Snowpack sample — Buffalo Mountain, Silverthorne, Colorado, USA (2/22/26, 2:02 PM MST)
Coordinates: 39.622, -106.113
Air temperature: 33 °F
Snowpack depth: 63 cm
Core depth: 50 cm
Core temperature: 28.4 °F
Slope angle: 11°, slope face: 116°
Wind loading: low
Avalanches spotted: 0
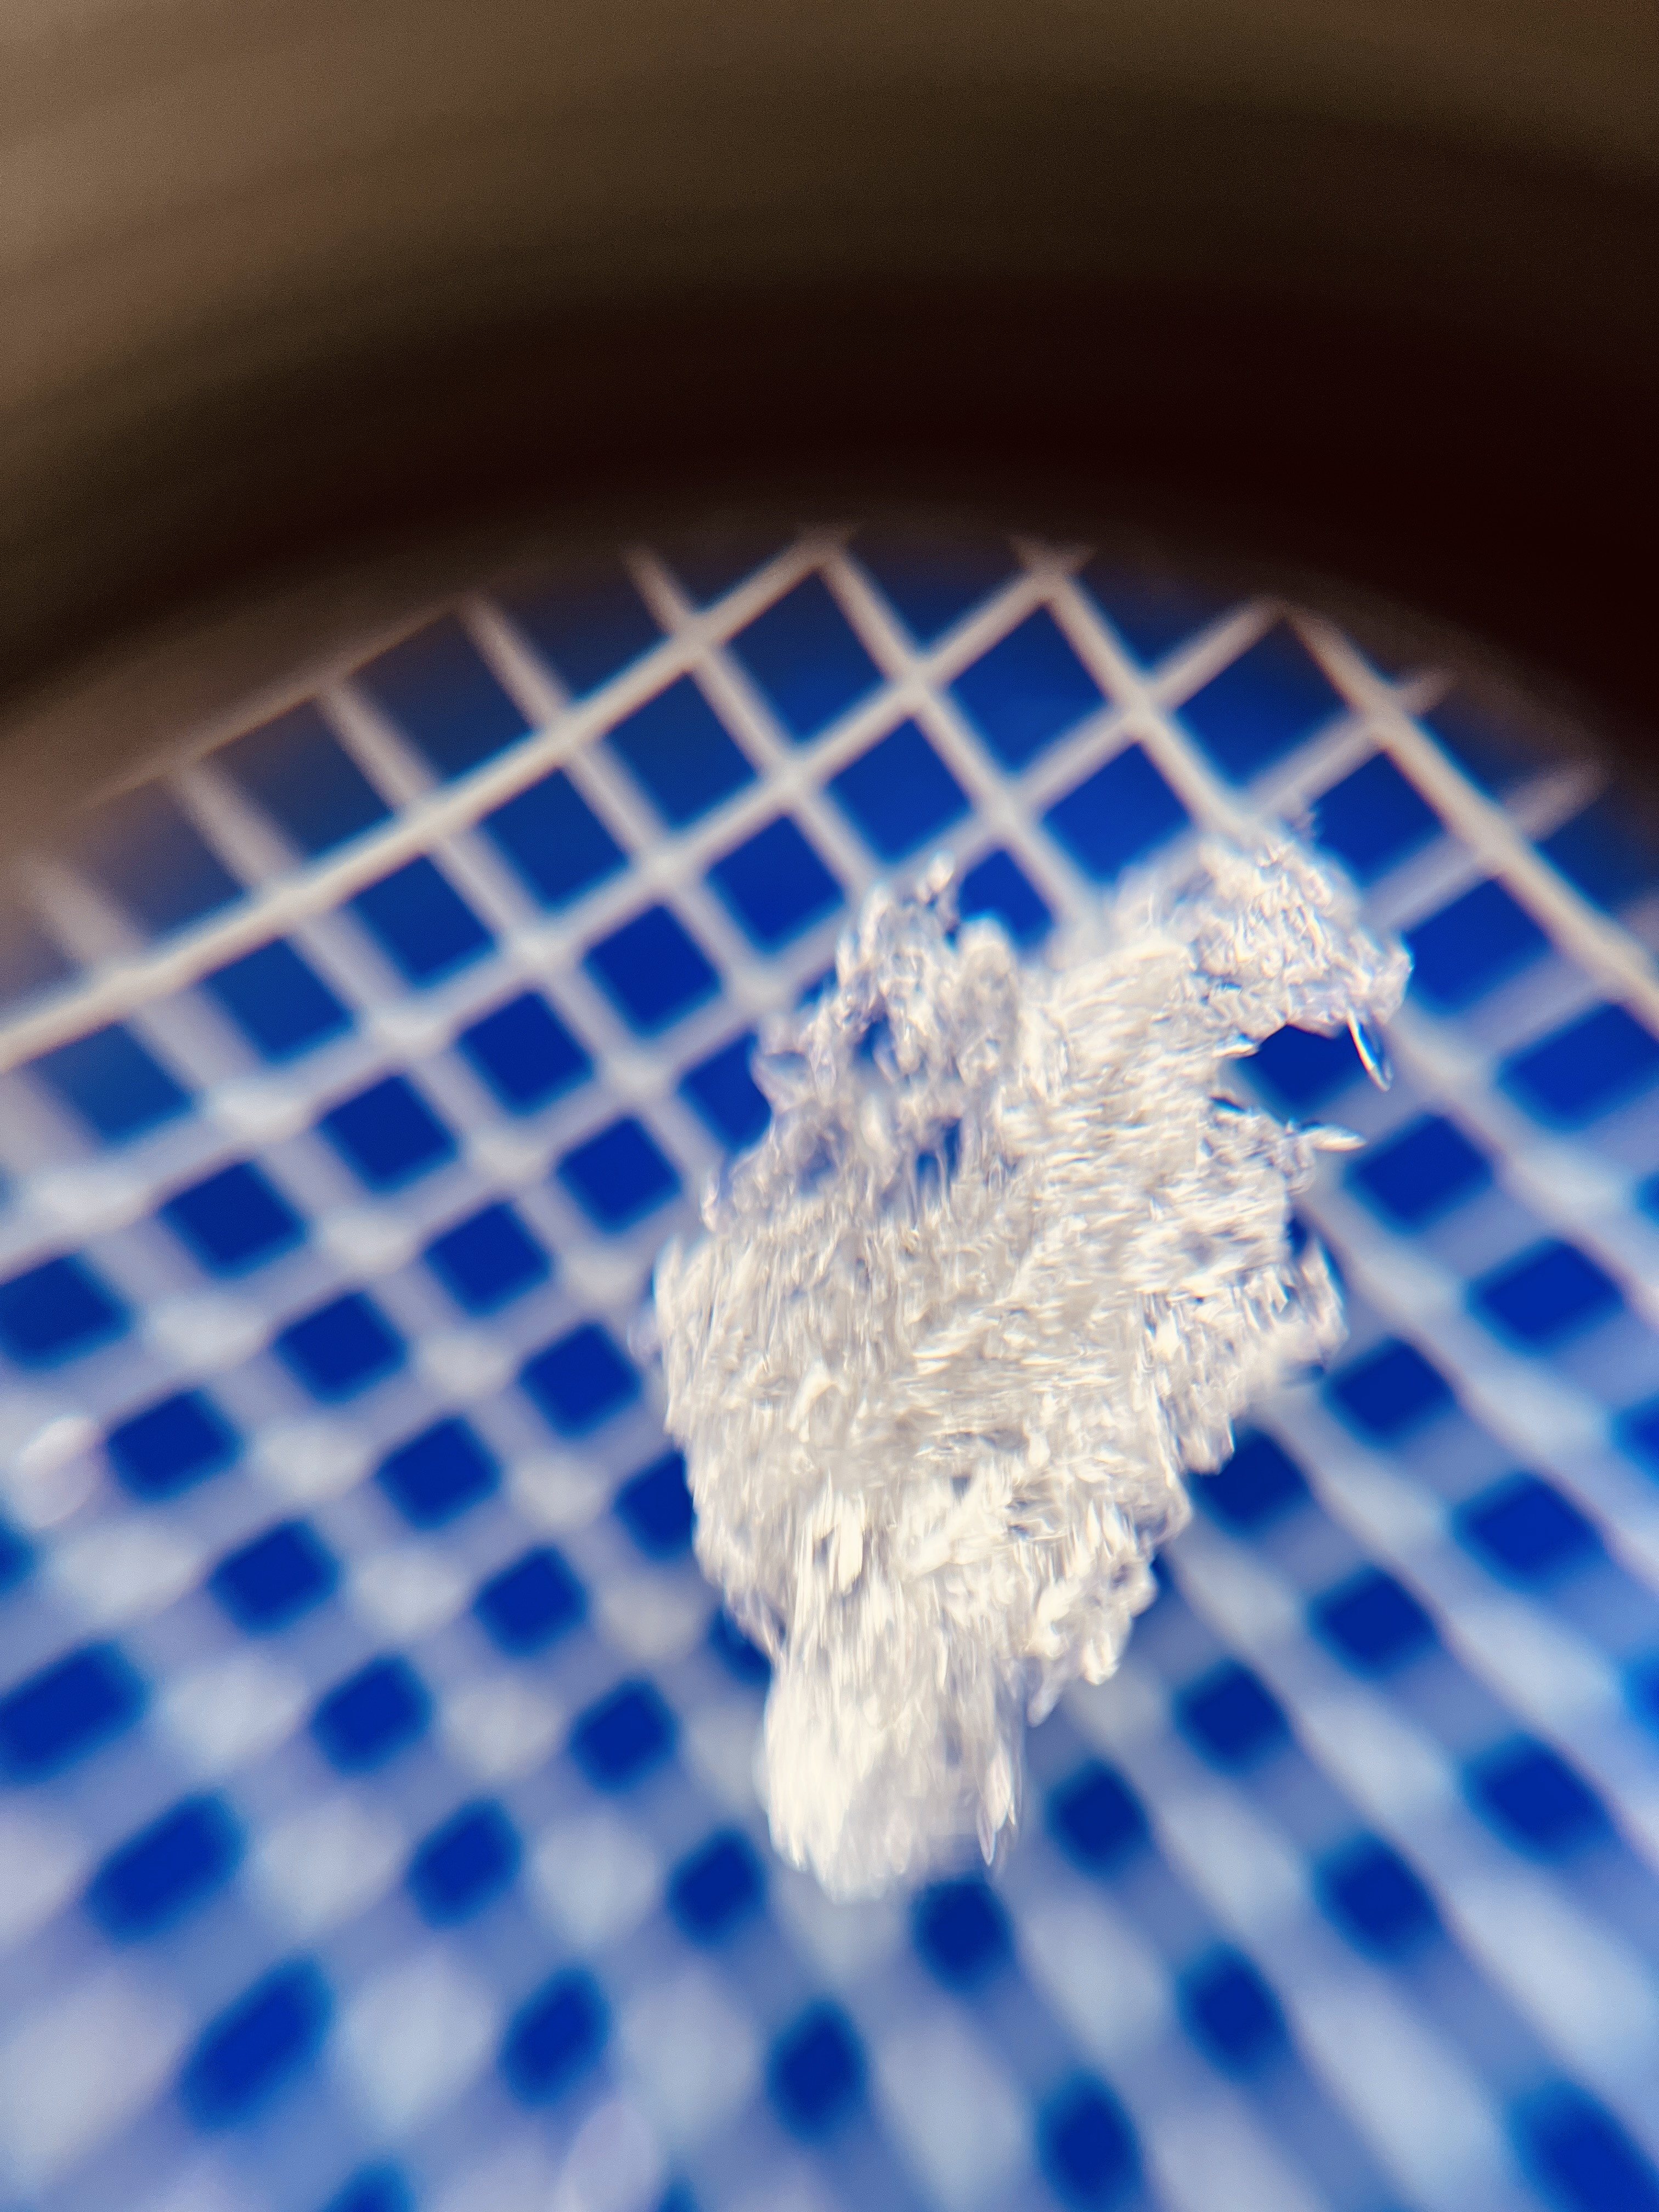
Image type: magnified_profile
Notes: In a firebreak similar to site 1, minimal wind loading with no spotted avalanches (not many faces in view though)